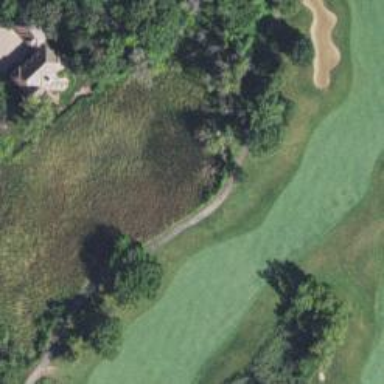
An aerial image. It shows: Path for both roads and golfers.